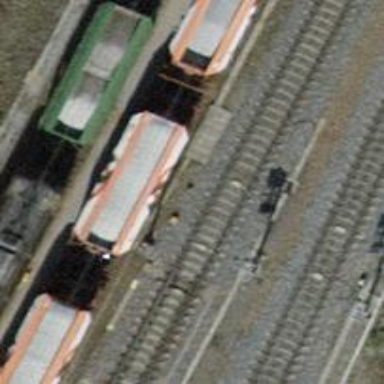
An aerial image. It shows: Single railway track with electrification through contact line.